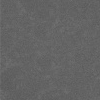
Atmospheric dust classification: dusty